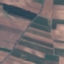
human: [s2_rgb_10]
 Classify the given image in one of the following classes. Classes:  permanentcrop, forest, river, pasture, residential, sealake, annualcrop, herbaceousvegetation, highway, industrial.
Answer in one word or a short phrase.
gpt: PermanentCrop